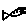
Label: fish